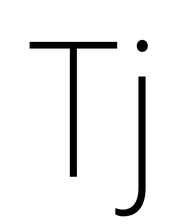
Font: Roboto_Condensed_ExtraLight